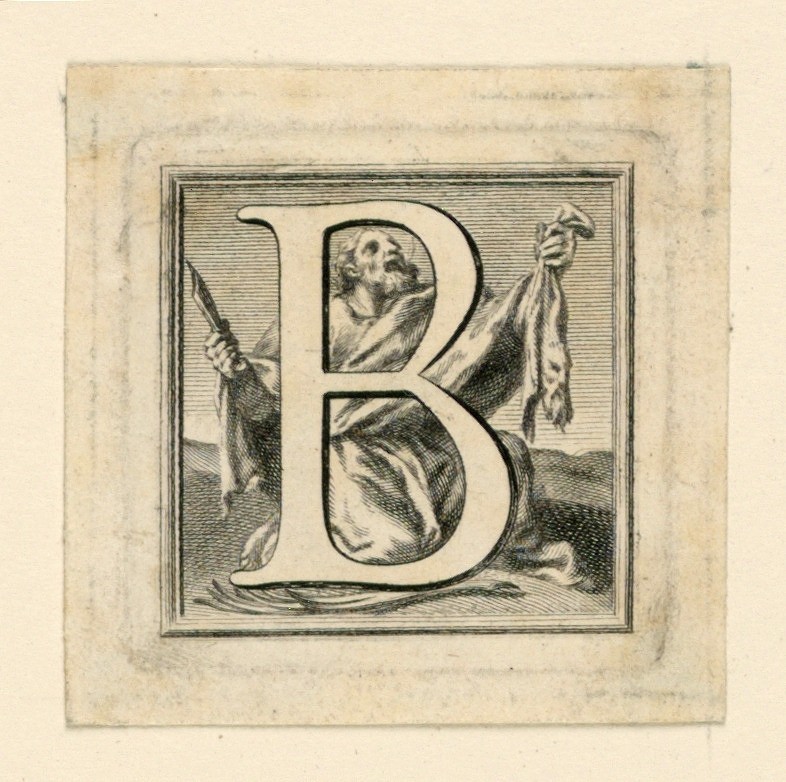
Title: Decorated Capital Letter B
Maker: Jakob Frey, Swiss, active Italy, 1681 - 1752
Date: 1715
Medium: Engraving on paper
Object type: Engraving
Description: Letter "B" standing before St. Bartholomew, who kneels, carrying knife and skin.